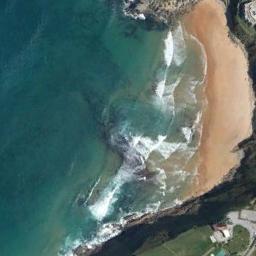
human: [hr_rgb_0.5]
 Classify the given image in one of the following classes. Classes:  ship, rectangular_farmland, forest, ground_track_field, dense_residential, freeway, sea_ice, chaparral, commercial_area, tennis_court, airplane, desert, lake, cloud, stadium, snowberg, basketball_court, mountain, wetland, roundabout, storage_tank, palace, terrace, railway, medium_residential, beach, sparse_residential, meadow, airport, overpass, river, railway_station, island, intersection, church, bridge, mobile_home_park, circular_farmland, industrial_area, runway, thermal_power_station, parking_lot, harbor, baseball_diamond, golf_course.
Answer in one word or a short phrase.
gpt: beach